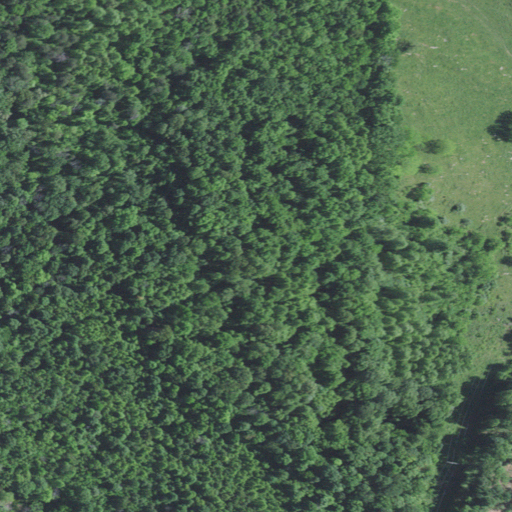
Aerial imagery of mountain in Kentucky named Marler Knob containing deciduous forest, mixed forest, and pasture